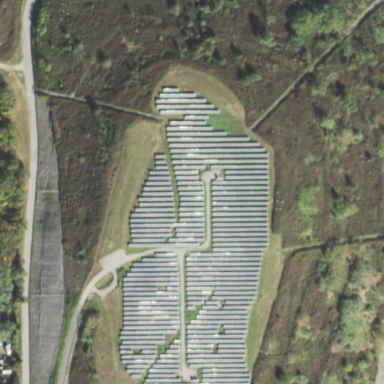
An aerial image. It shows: Solar power plant utilizing photovoltaic technology to generate electricity.